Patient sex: M
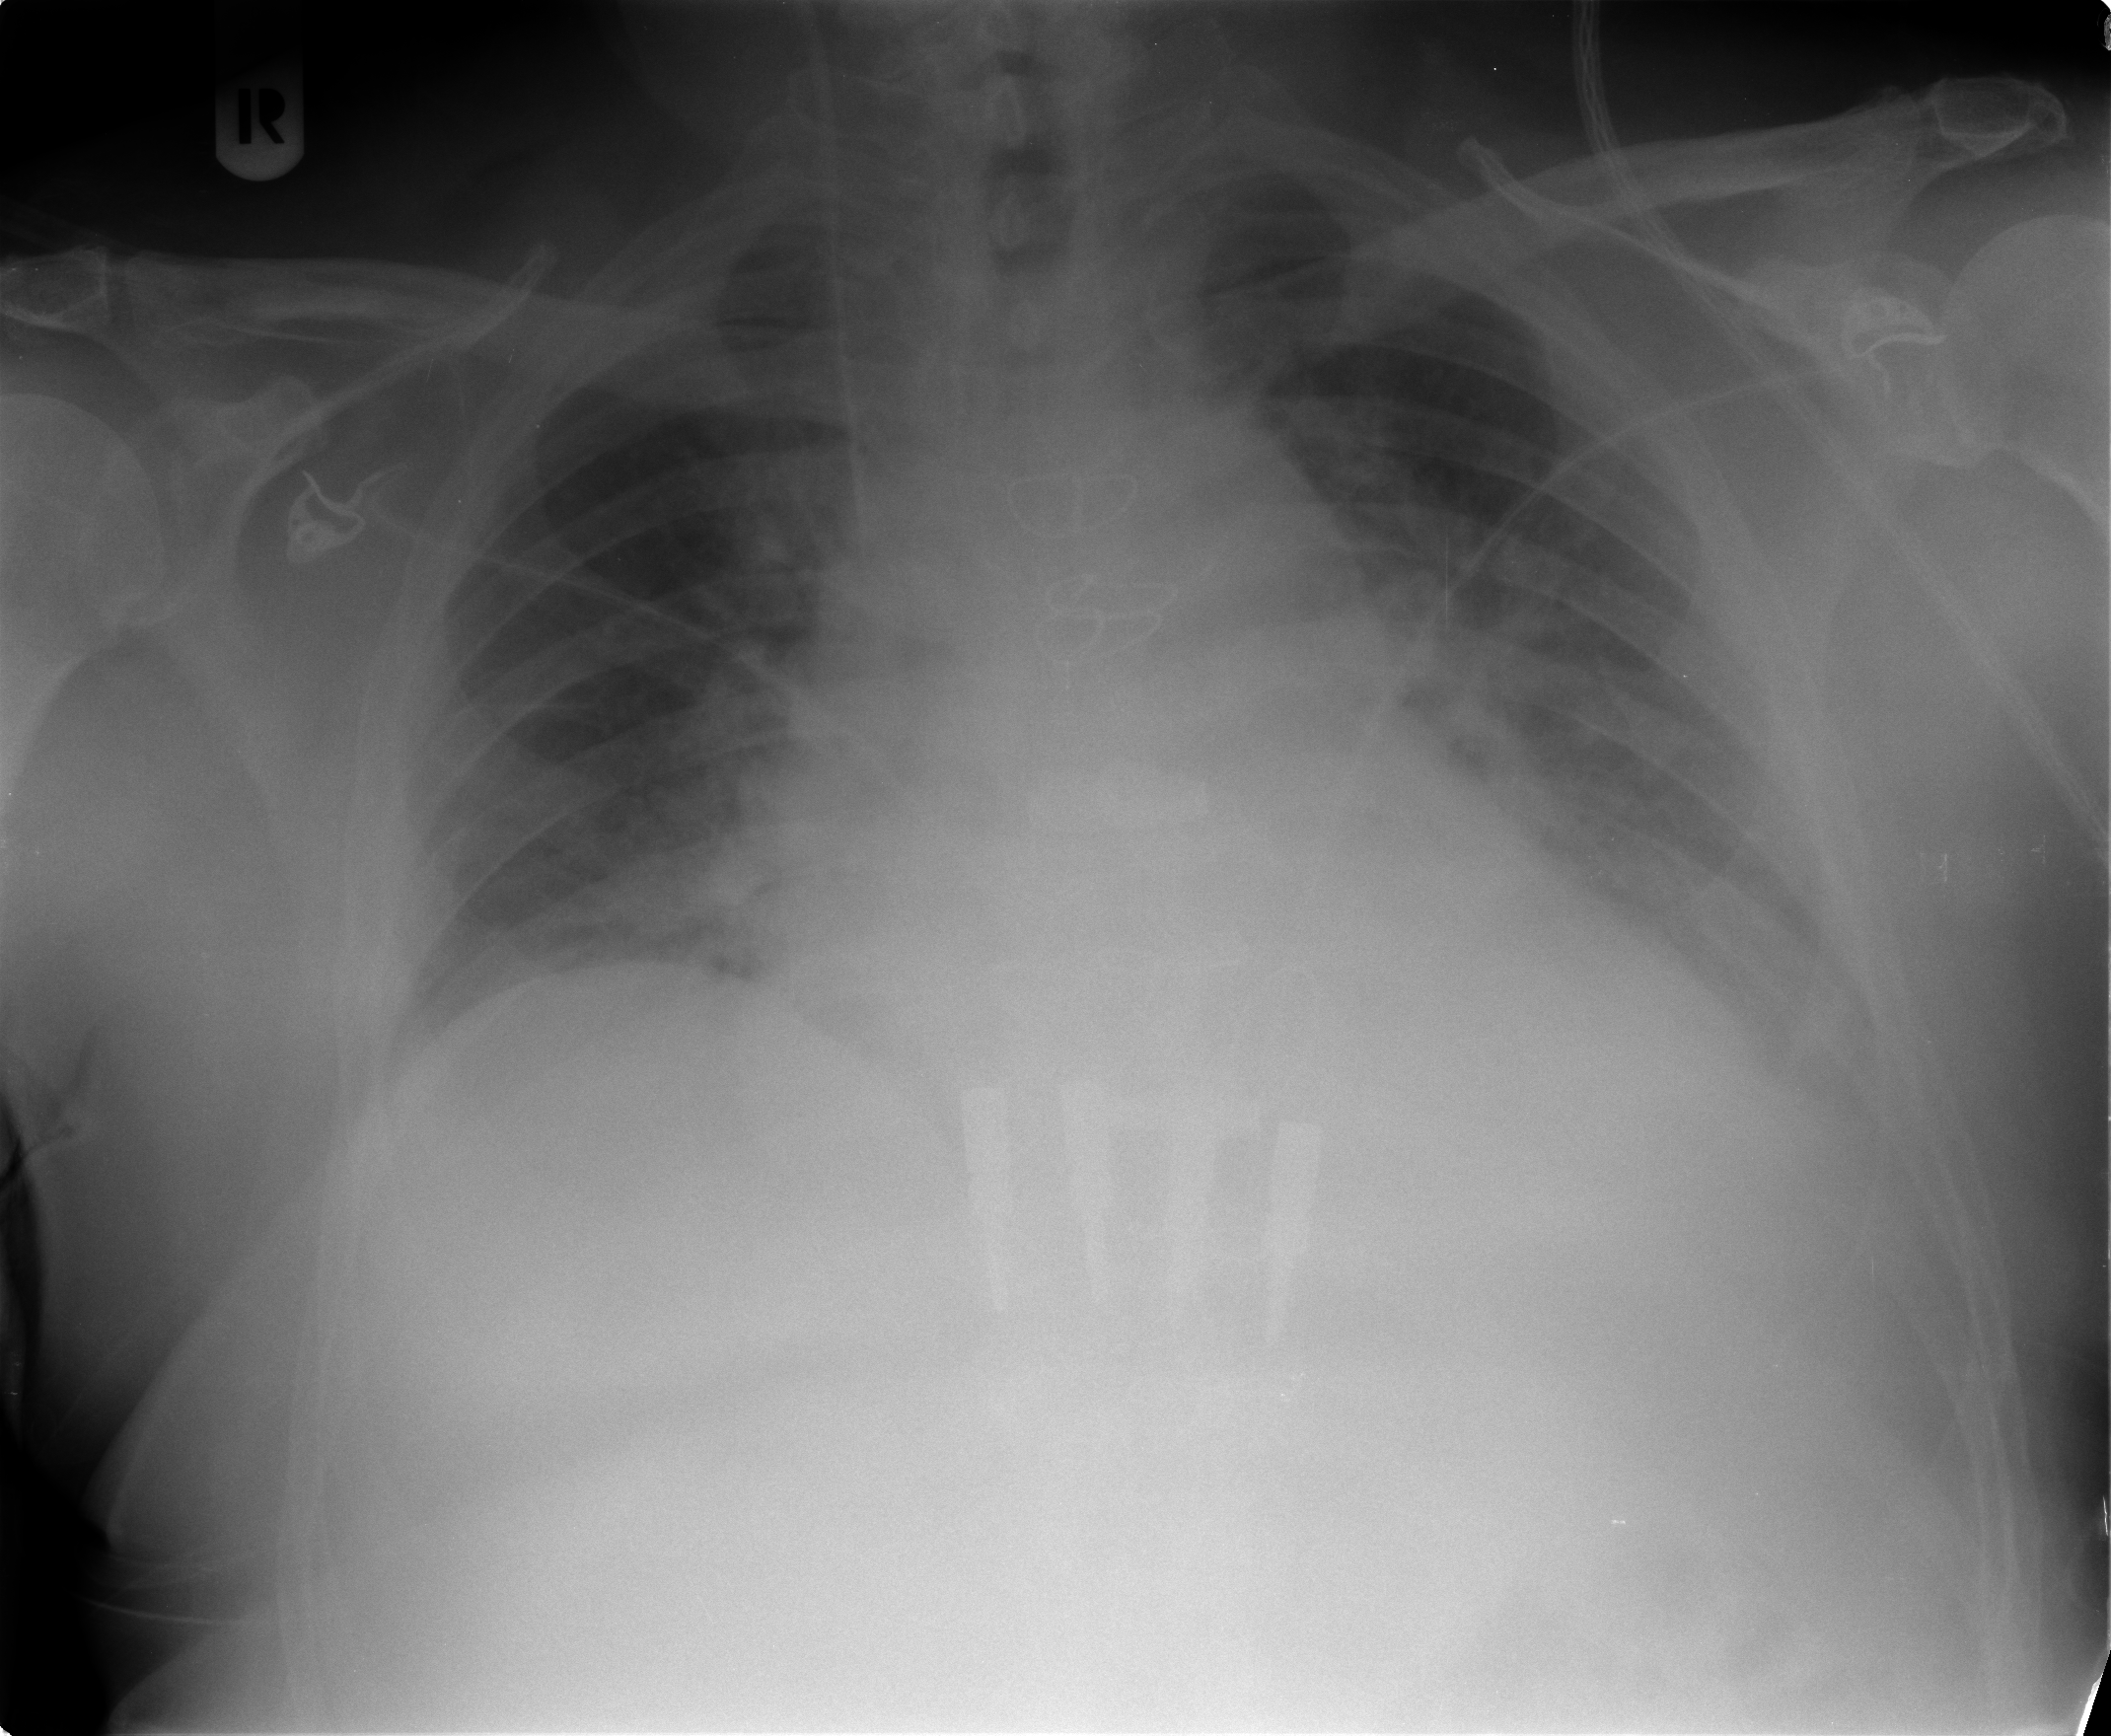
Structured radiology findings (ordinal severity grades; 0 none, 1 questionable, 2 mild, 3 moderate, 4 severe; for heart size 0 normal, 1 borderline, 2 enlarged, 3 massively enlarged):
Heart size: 2
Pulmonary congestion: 3
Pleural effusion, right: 0
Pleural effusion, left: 2
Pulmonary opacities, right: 1
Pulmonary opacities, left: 1
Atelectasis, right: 2
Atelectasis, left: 2